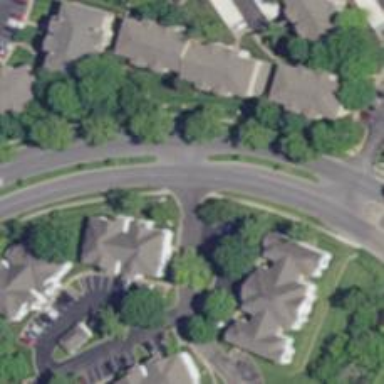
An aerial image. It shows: Unmarked road crossing.